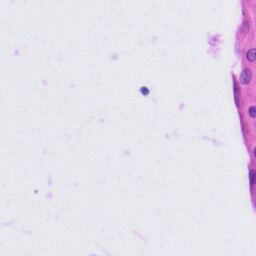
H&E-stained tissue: Tonsil